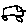
Label: car